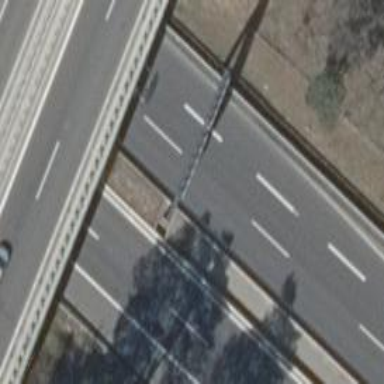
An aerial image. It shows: Bridge with gantry.